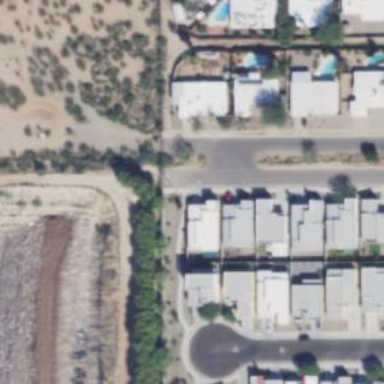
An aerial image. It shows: Residential road.